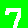
Digit: 7